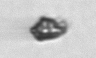
Label: detritus_transparent